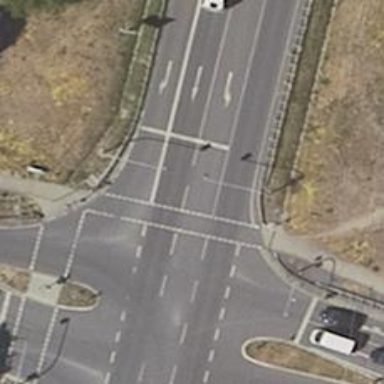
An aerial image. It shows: Road with traffic signals.